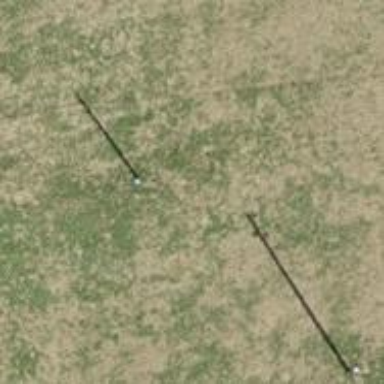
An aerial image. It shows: Power pole.